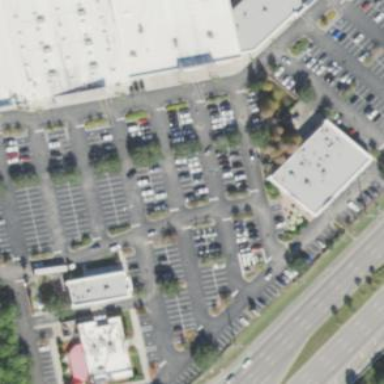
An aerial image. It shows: Commercial area.